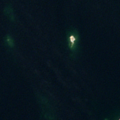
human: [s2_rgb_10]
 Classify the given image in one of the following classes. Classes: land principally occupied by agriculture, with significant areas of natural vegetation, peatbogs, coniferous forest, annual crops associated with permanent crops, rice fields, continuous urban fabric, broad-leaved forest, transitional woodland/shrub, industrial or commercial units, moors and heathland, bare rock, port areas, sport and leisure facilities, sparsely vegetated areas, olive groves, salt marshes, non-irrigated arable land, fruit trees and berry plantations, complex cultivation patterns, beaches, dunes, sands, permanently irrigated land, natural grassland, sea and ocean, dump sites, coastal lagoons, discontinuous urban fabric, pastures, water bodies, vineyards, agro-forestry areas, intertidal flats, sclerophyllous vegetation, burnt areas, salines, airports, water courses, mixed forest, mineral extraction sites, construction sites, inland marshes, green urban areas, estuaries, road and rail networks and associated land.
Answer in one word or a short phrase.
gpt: bare rock, sea and ocean